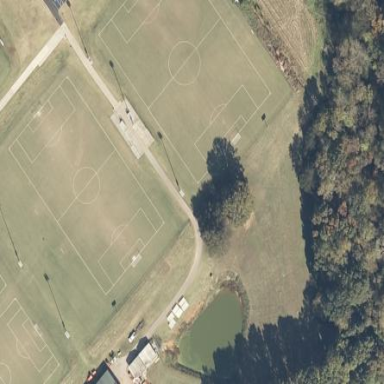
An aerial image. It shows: Grassy pitch for various sports activities.